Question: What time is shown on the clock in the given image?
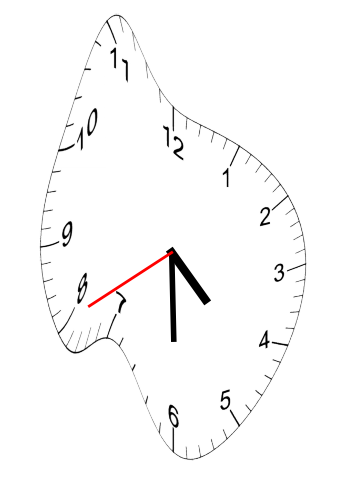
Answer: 04:29:40